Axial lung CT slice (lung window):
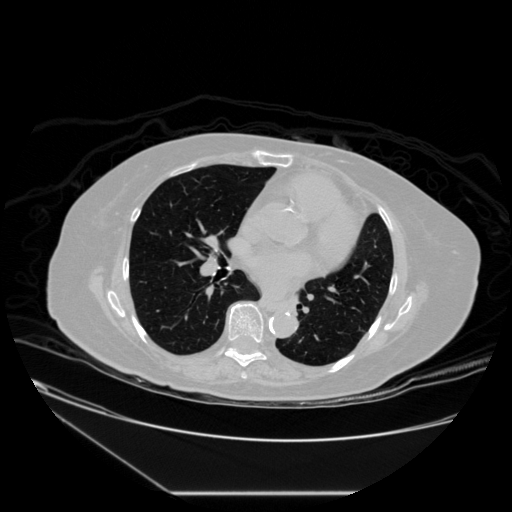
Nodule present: no